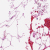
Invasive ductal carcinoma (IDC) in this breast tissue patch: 0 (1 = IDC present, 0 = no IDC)